Question: I have the basics of my navigation menu set up by floating three divs left within a #nav div that is centered using margin:auto;.
Only one of these nav menu options requires a drop down menu. I'm assuming that I'd have to bring the drop down menu out of normal flow so that it doesn't move the other floated objects.
This is my first project so I'm just trying to conceptually wrap my head around how to position this menu. I'm afraid that if I do a position relative with pixel values the menu might not show up under the original link depending on the user's screen size/resolution.
The red X marks the location of where the drop-down should appear.
Should this un-ordered be nested under the portfolio list item, or should it be a separate un-ordered list that is somehow positioned under the portfolio link? I'm afraid that if it's nested it might knock the bottom-border down with it?
I can post code, but I'm sort of at a loss on where to begin here. Looking for a push in the right direction!
Thanks

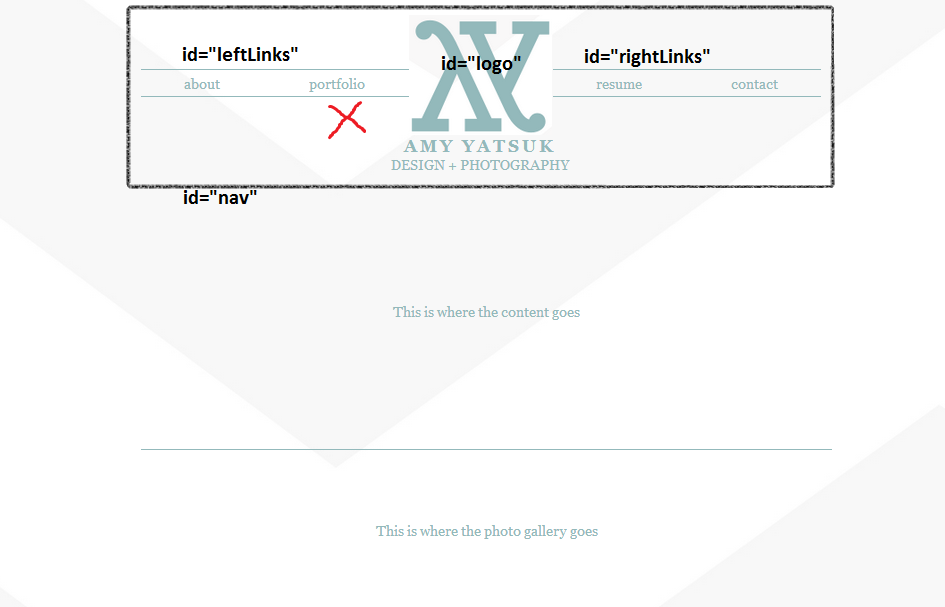
Answer: This is generally done this way:
'''
<ul class=menu id=leftLinks>
<li>about</li>
<li>portfolio
<ul class=submenu>
<li>Submenu item</li>
</ul>
</li>
</ul>
.menu > li {
position: relative;
}
.submenu {
position: absolute;
left: 0;
top: 100%;
}
'''